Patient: sex M, age 46
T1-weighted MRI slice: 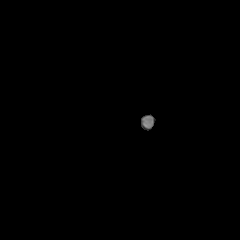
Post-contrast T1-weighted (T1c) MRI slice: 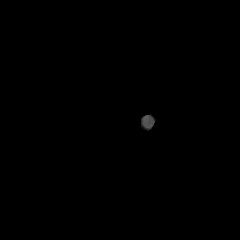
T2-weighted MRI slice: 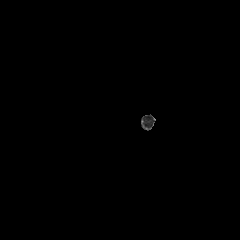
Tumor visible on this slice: no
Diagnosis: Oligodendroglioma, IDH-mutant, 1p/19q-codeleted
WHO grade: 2